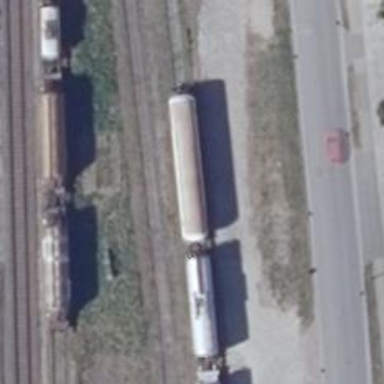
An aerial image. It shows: Railway yard used for servicing trains.